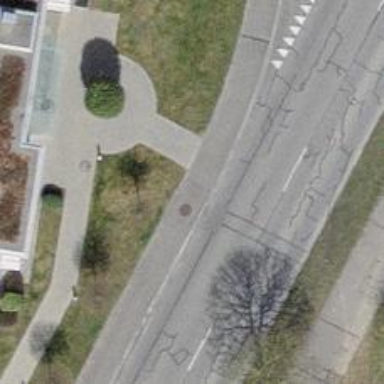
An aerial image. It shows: Sidewalk along the footway.